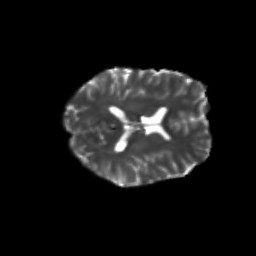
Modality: T2w
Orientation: axial
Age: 25
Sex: female
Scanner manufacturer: siemens
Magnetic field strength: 3 T
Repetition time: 3.5 s
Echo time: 0.104 s